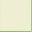
Piece: xx